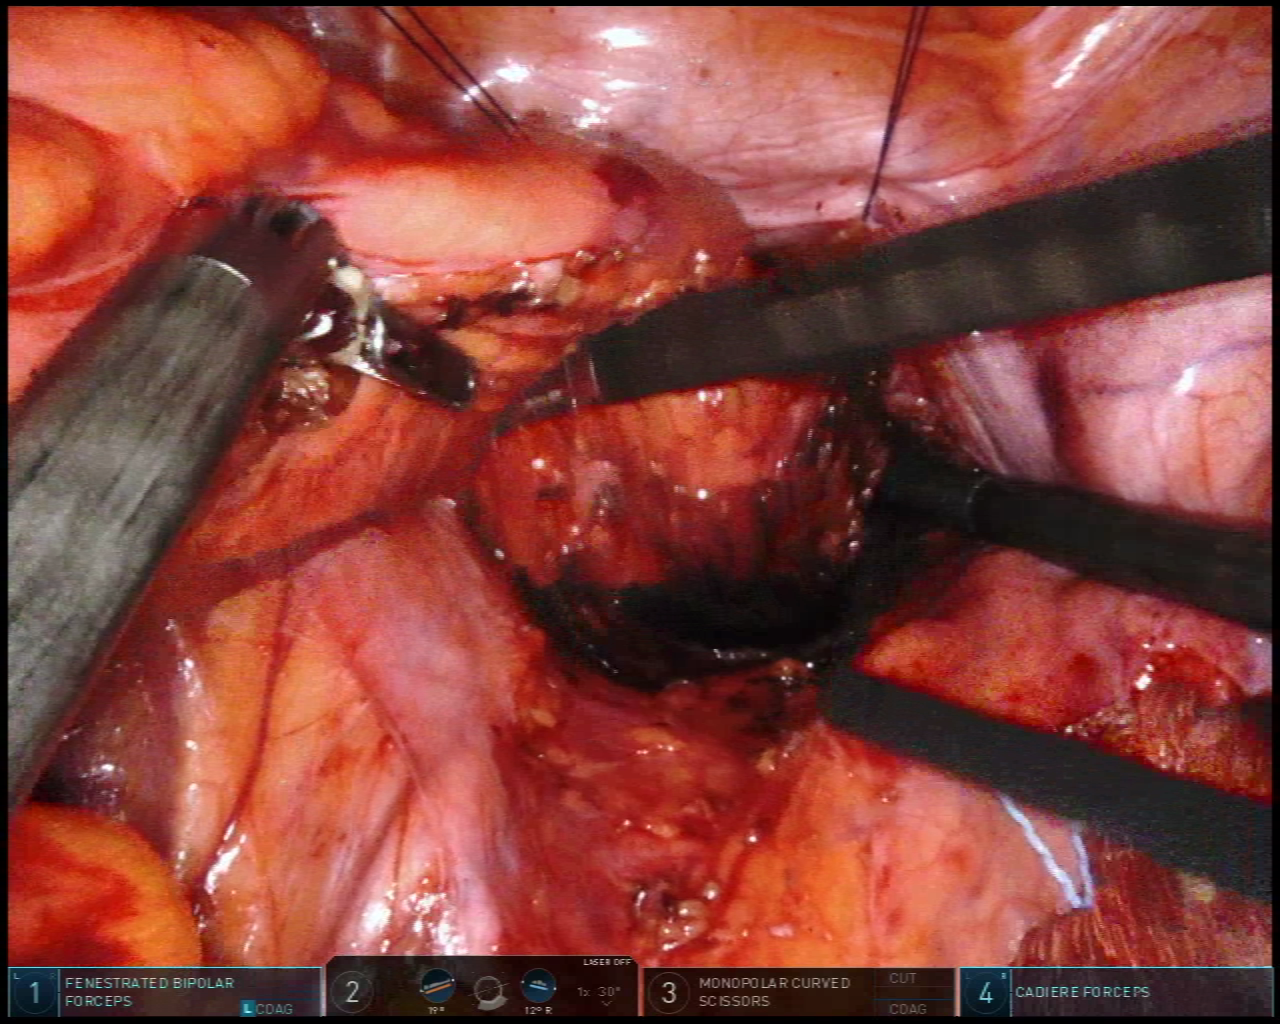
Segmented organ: ureter
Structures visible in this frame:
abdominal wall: yes
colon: no
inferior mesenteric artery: no
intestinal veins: no
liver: no
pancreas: no
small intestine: no
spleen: no
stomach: no
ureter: yes
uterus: no
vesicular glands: no